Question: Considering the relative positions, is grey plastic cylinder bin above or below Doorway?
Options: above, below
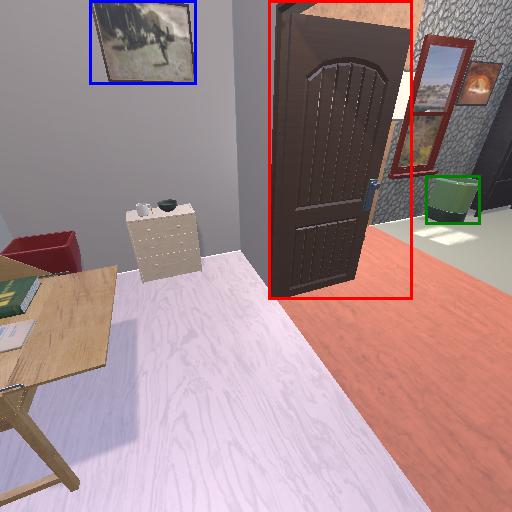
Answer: above